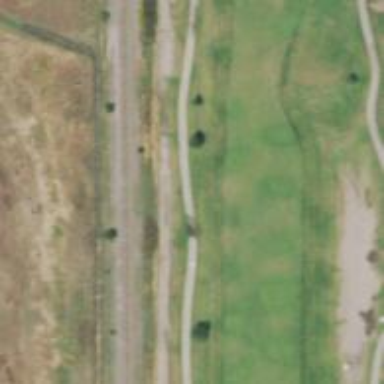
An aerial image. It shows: Path for golf carts.